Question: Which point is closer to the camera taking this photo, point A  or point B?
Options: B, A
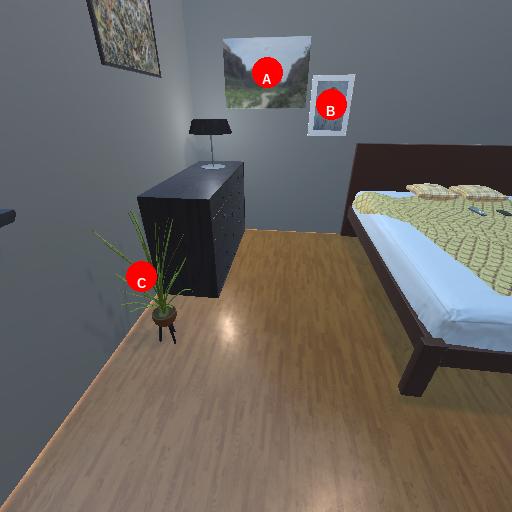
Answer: B